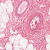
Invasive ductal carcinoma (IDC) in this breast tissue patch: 0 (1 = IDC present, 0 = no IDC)